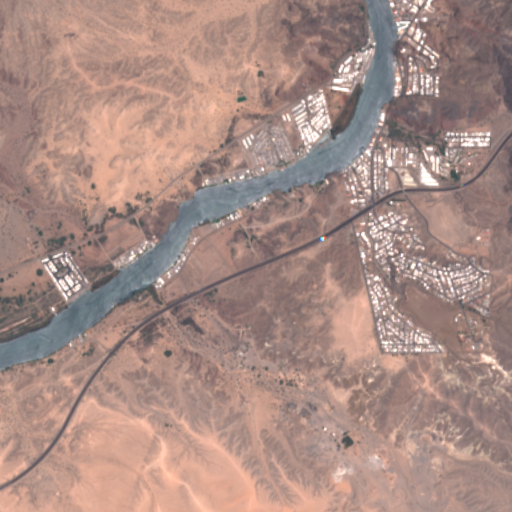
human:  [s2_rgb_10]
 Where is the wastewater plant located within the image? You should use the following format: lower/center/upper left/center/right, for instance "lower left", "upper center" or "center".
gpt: The wastewater plant is located in the center left of the image.
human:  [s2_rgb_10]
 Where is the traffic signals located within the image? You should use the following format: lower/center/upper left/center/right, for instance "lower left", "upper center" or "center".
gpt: The traffic signals is located in the center right of the image.
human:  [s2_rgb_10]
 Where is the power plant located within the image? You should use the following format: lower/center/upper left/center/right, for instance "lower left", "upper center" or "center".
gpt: There is no power plant in the image.